Question: Since the iOS 5 upgrade, we have had intermittent reports of a missing back button, something that is supplied by the UINavigationController.
This app has been live on the app store > 1 year so it is unlikely this issue is resolved by the advice provided <URL>.
I have attached a screenshot showing this issue. Unfortunately I have not been able to repro it on the simulator or on my device, but we have had several reports so far from users.

Has anyone else encountered and/or successfully resolved this issue in iOS5?
Thanks!
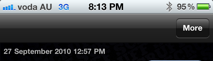
Answer: I believe I have uncovered the cause of this issue in at least one of the cases. When a user in iOS 5 clicked on a notification, this callback would be called:
'''
- (void)application:(UIApplication *)application didReceiveRemoteNotification:(NSDictionary *)userInfo
'''
This method would push a view onto the UINavigationController, which actually was new behavior we recently introduced. If the application was previously running it would work properly. If the application was not previously running, it would prematurely push a view onto the navigationcontroller prior to everything being initialized.
---
Separately from this, there was another issue that caused this bug. I was setting the title of the previous view to the empty string @"", not to be confused with nil, and in this case no back button was being drawn. So, be careful not to ever set the title of your view to the empty string or you will not get a back button!